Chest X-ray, AP view. Patient: 52 years old, sex F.
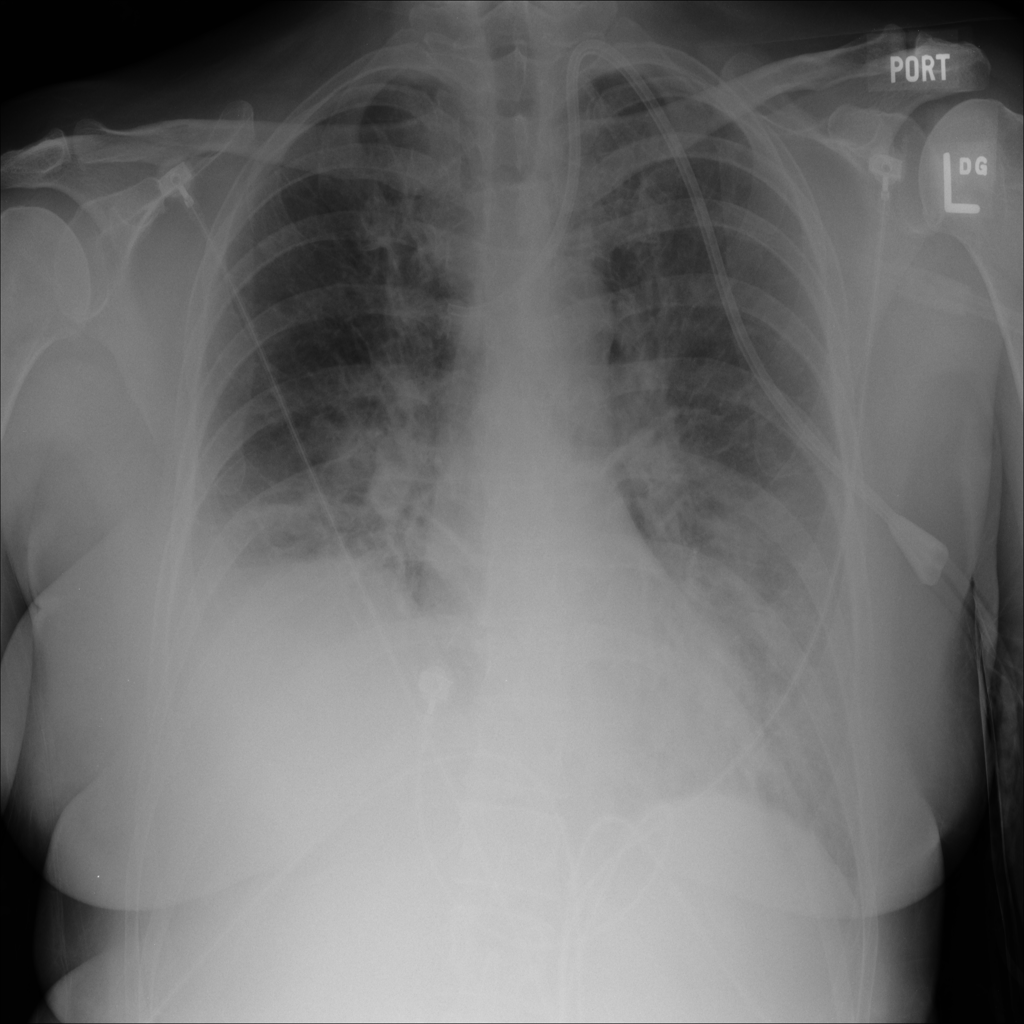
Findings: Edema